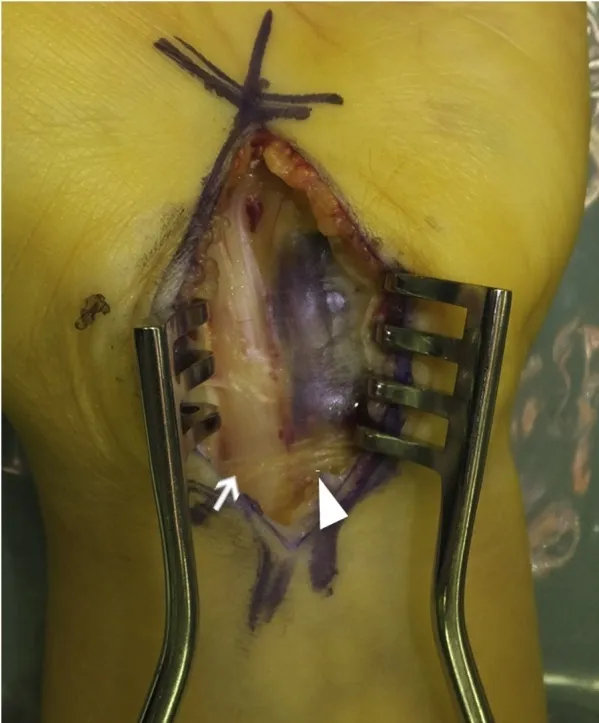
Intraoperative photograph taken with the carpal tunnel held open. showing the swollen vein (arrowhead) compressing the median nerve (arrow).
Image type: medical_photograph (other_medical_photograph)